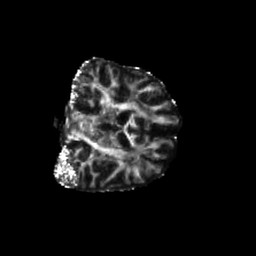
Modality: FA
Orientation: coronal
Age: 75
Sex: male
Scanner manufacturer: siemens
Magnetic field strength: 3 T
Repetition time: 5.25 s
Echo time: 0.08 s